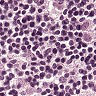
Metastatic tissue present: yes